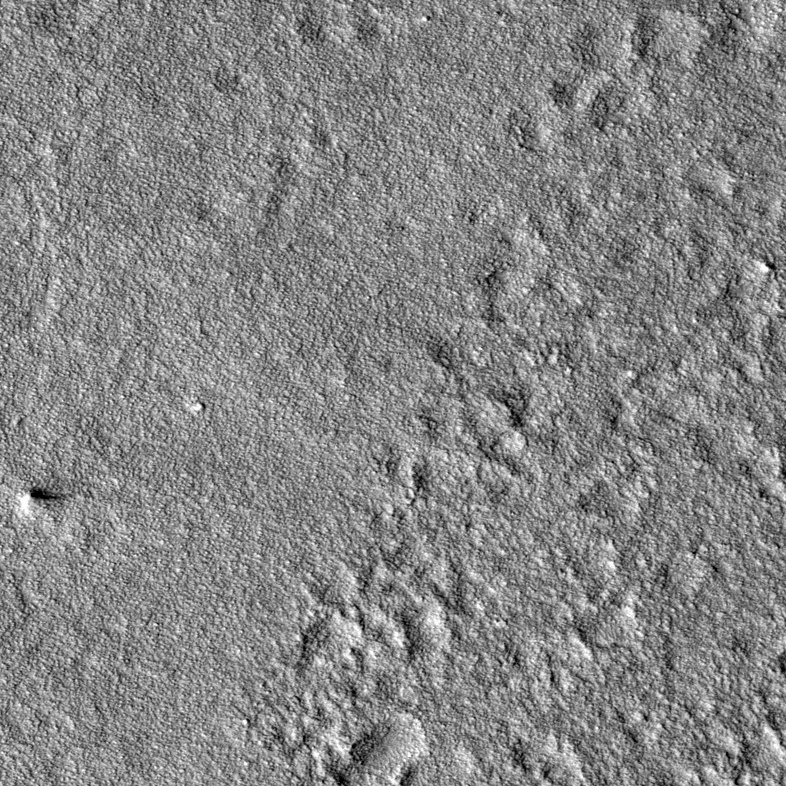
Label: dustdevil